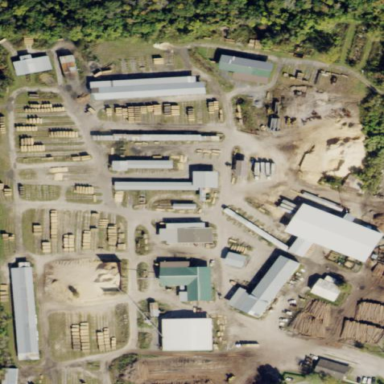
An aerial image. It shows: Industrial area that houses sawmill.